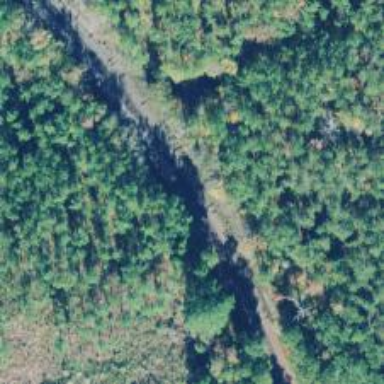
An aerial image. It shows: Railway track.